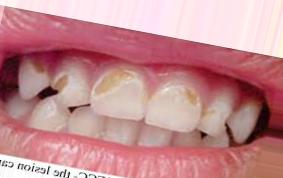
Condition: Caries